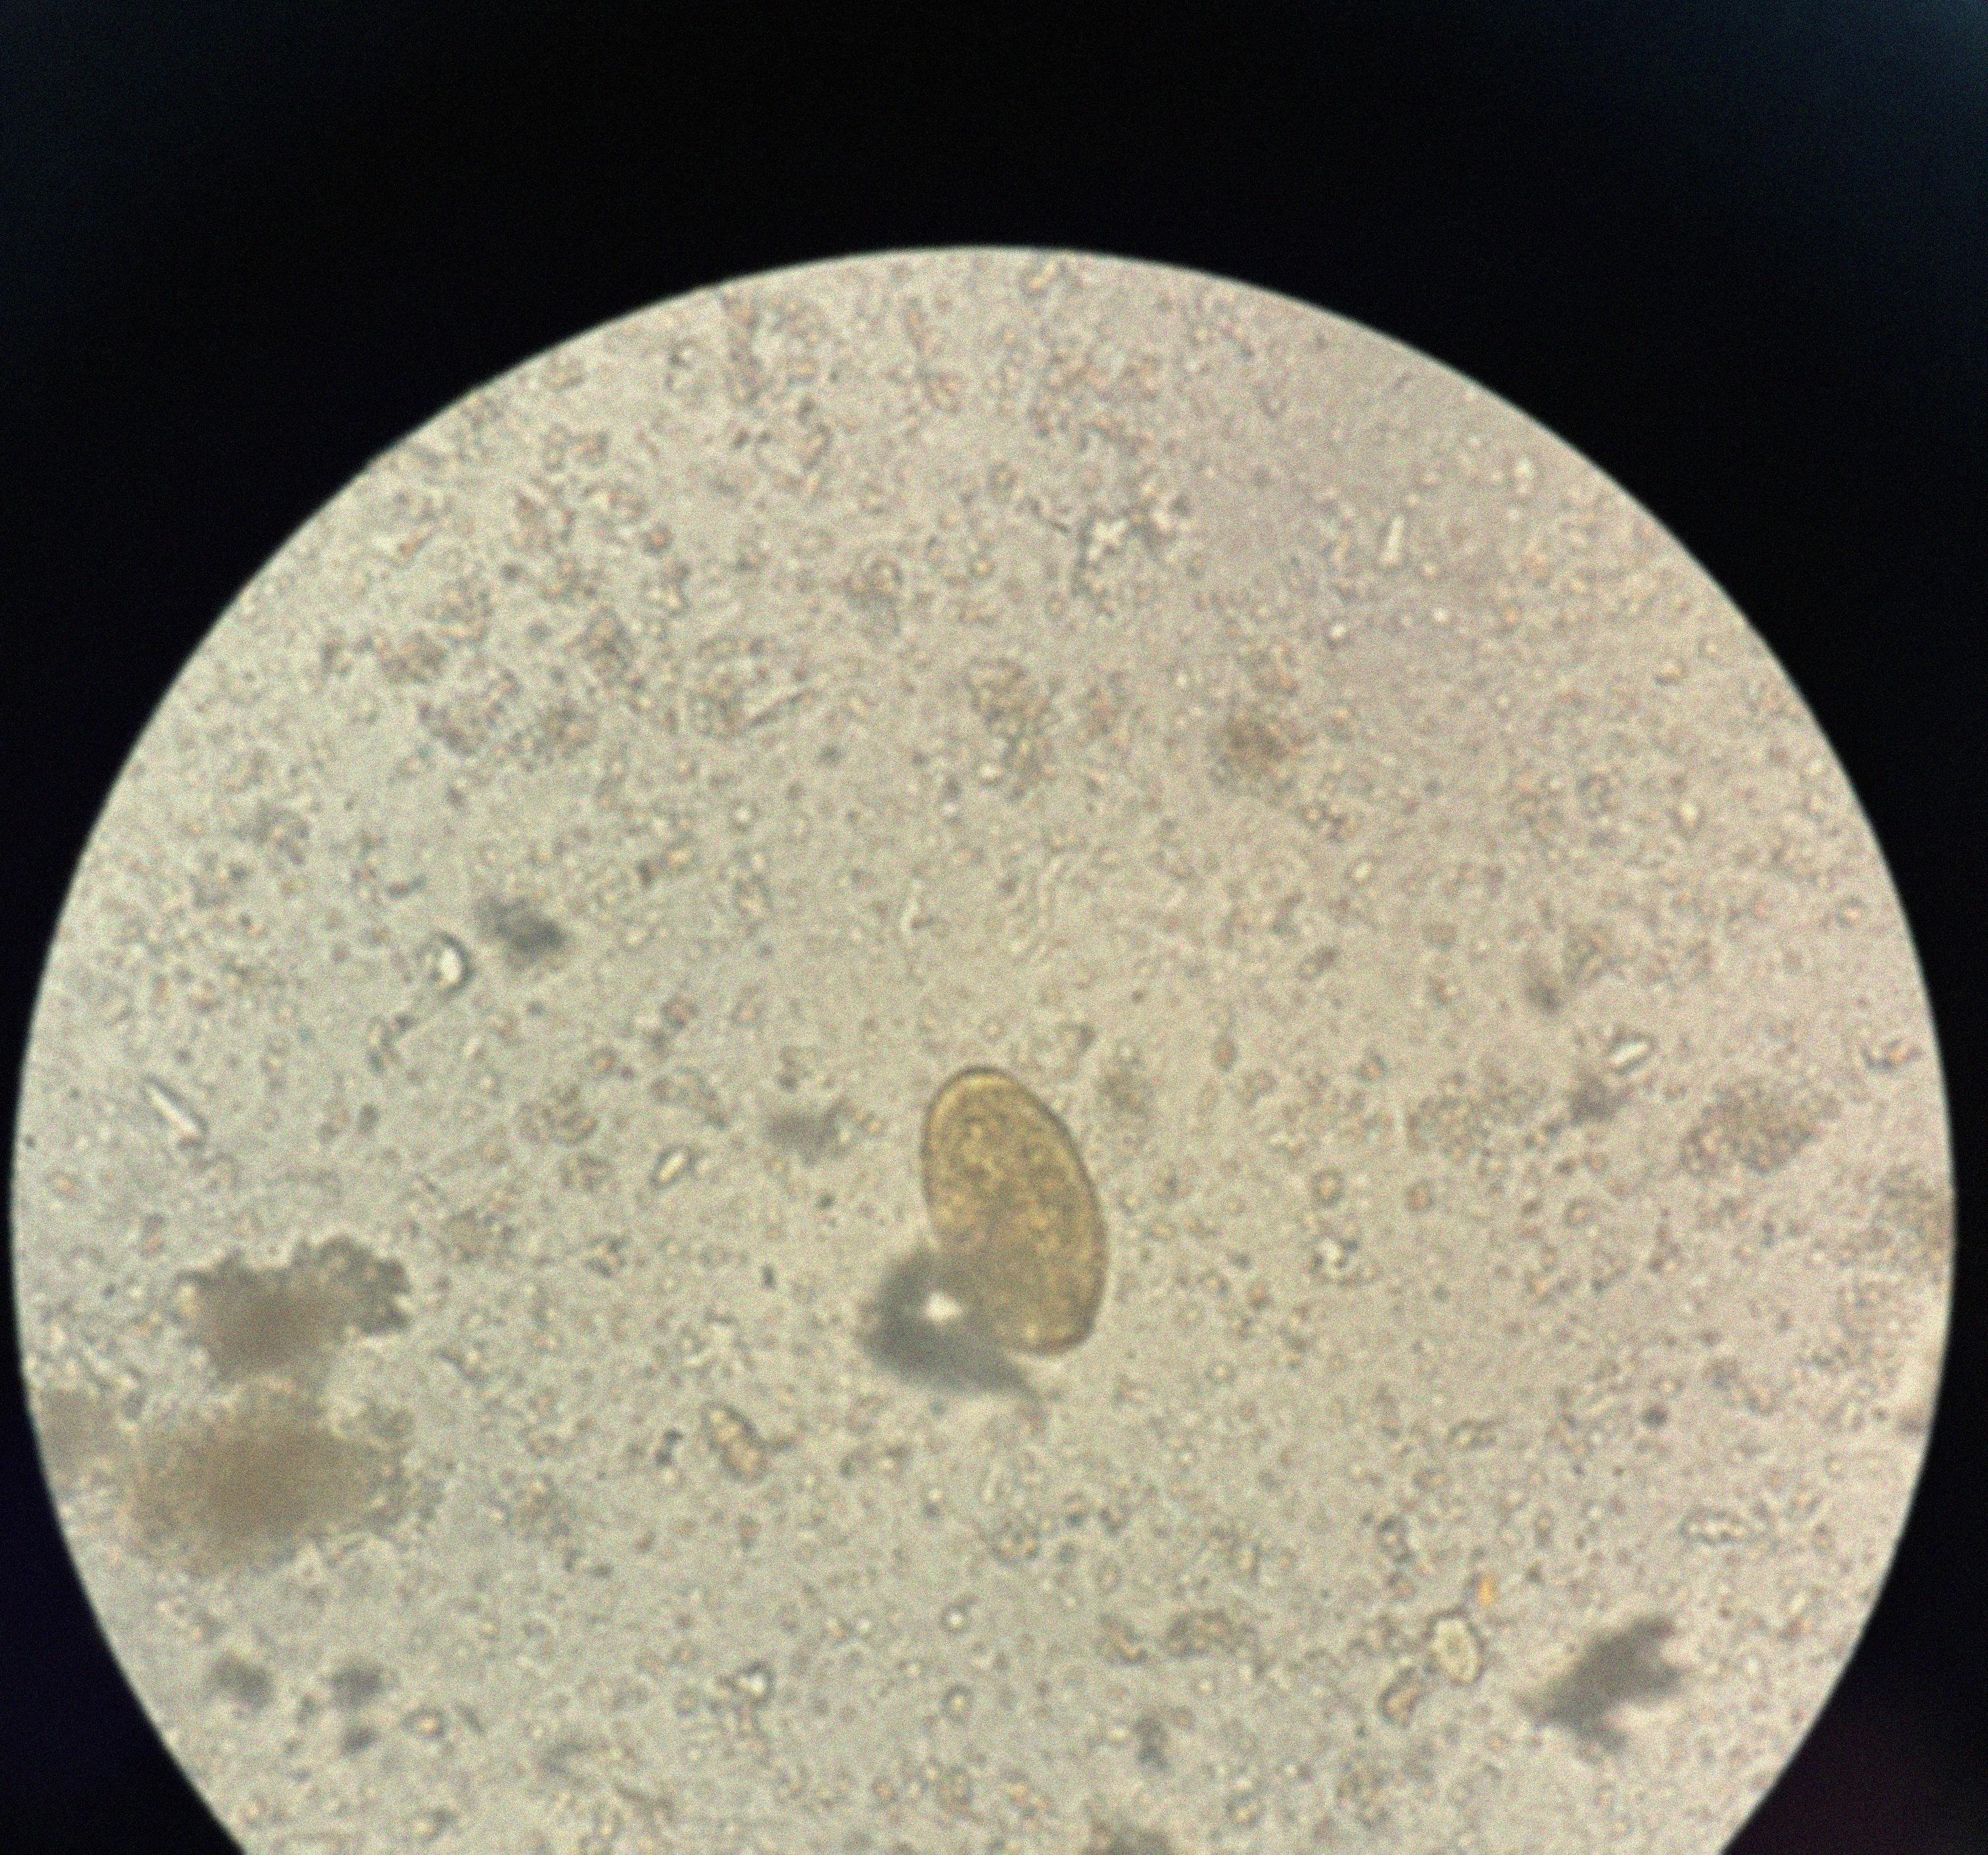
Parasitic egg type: Paragonimus spp